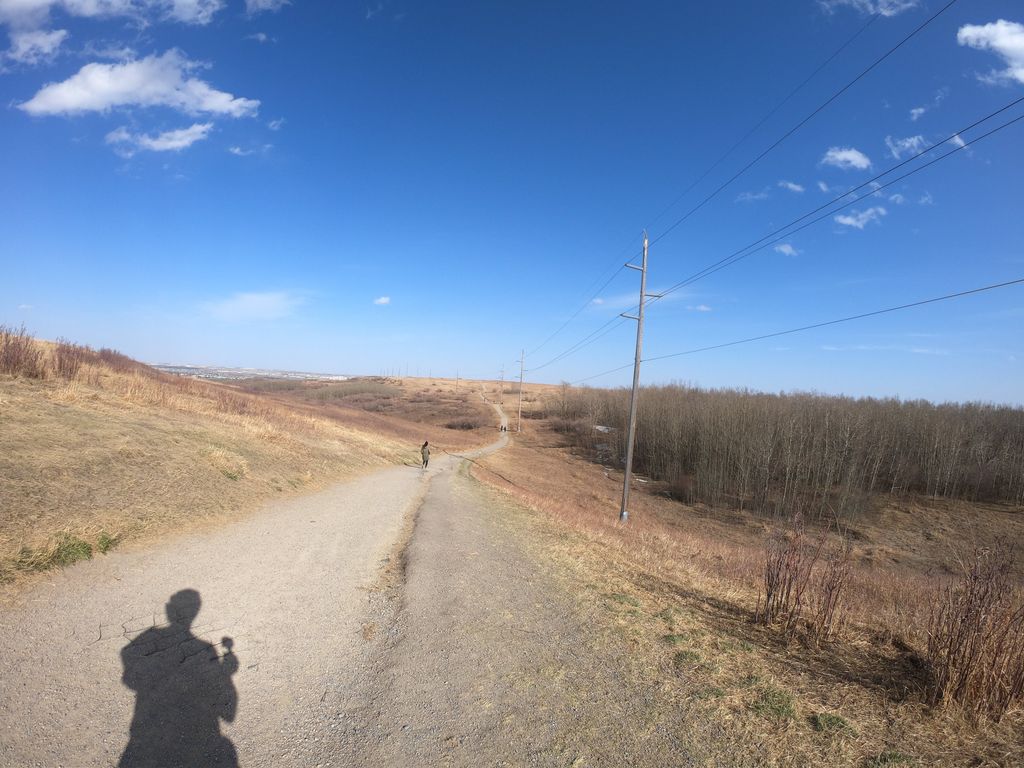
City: calgary